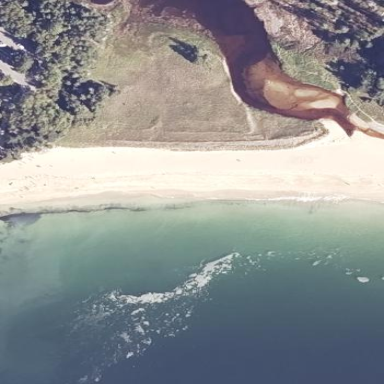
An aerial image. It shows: Sandy beach with natural surface.